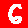
Digit: 6